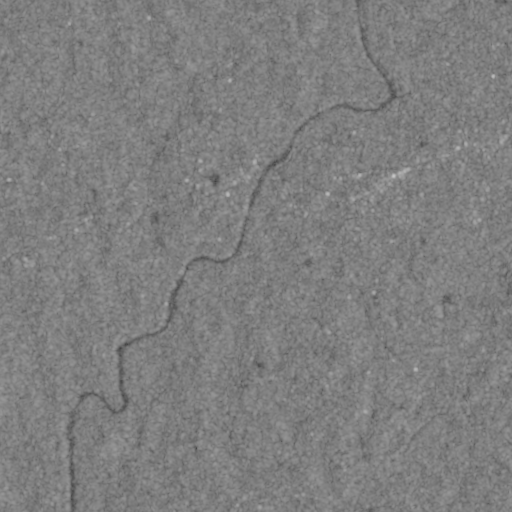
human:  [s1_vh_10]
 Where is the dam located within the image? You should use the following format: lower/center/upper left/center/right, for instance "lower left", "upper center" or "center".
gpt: The dam is located in the upper right of the image.
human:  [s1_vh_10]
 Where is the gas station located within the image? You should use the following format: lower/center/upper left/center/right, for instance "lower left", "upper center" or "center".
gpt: The gas station is located in the center right of the image.
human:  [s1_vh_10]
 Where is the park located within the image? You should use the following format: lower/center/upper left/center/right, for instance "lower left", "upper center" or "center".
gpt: The park is located in the center of the image.
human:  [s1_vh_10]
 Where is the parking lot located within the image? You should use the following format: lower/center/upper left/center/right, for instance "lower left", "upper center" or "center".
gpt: The parking lot is located in the center left of the image.
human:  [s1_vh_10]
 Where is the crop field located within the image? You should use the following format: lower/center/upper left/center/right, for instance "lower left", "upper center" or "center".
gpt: There is no crop field in the image.

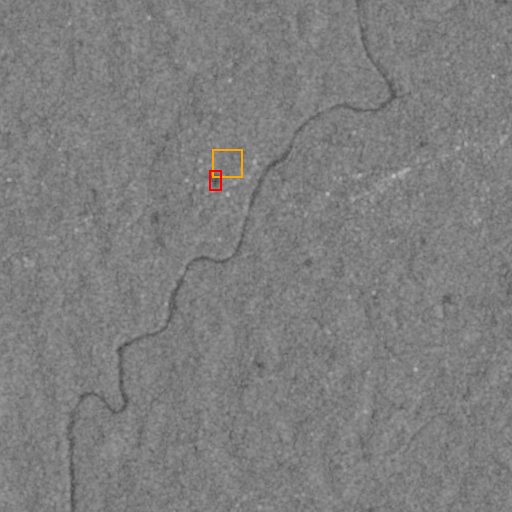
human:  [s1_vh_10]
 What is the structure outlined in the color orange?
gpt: The structure outlined in orange is a crop field.
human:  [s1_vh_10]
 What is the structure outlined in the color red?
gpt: The structure outlined in red is a park.
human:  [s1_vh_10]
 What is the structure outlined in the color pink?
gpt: There is no pink outline.